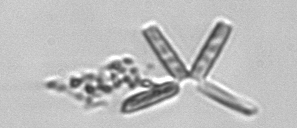
Label: Thalassionema